This plot shows a bearing's acceleration signal over time (raw waveform). Based on the visible evidence, which condition applies: normal, inner_race, outer_race, ball?
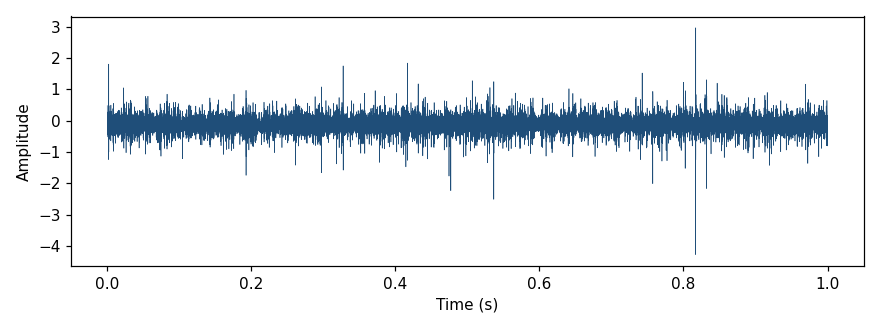
Answer: inner_race